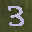
Label: 3